Question: My Ruby Mine 6.0.3 gives the message:
'''
Project .ruby-version Settings: Cannot switch SDK. RVM SDK '2.1.1@rails3' wasn't found.
'''
I manage ruby environments with rvm.
The wanted environment seems to be ok:
'''
rvm gemset list
gemsets for ruby-2.1.1 (found in /home/agostino/.rvm/gems/ruby-2.1.1)
(default)
global
rails3
=> testproject
'''
Not only this, but also Mine seems to access the rvm environments quite well since opening File, Settings i can see:

So why can't it switch to the correct environment?
If, in the form above, I select it manually, it seems to work fine. But the "cannot switch..." message still appears each time I open the project.
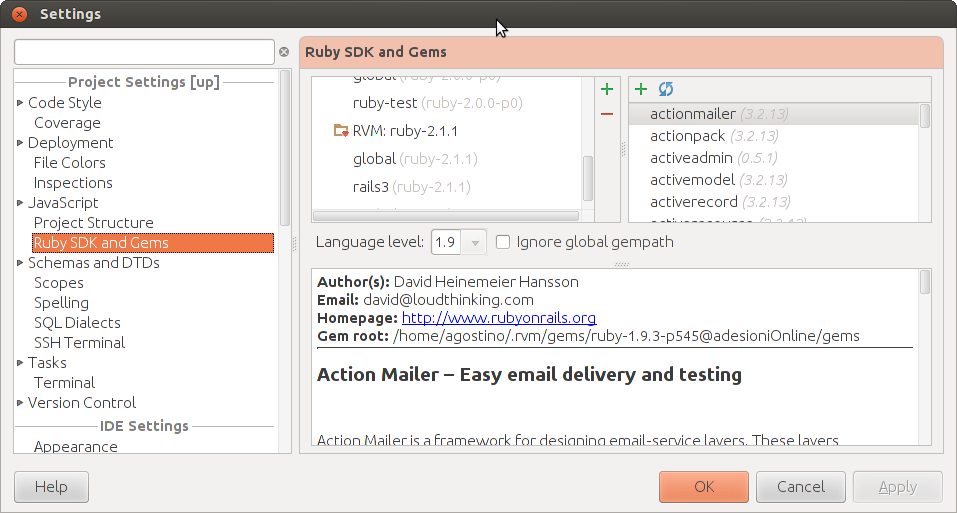
Answer: I found for a similar problem (Rubymine 6.3.1 and Ruby 2.1.1) that I had to format .ruby-version in the following way:
'''
ruby-2.1.1
'''
Note the prefix 'ruby-" to the version number. I'm not sure whether this is an RVM, Ruby, Rubymine, or some other issue that caused this problem, but the fix I mentioned worked on my Mac.